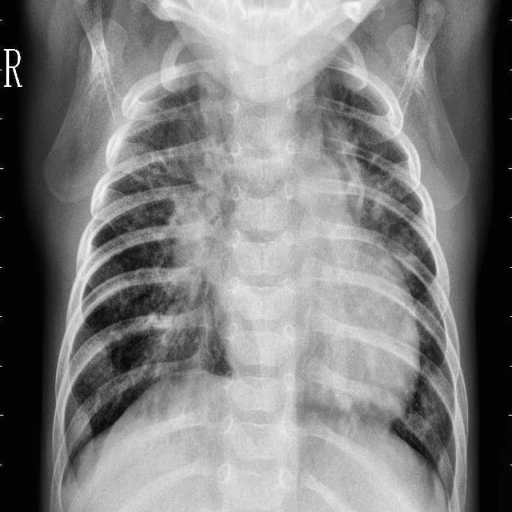
Finding: PNEUMONIA